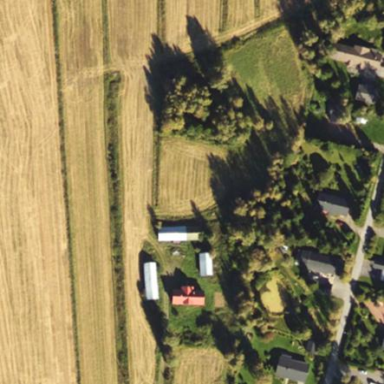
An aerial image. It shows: Farmyard area.